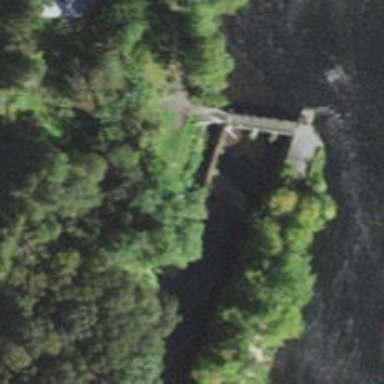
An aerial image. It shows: Lock gate on waterway.